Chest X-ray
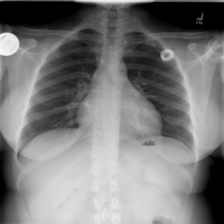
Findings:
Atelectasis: negative
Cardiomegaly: negative
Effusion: negative
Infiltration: negative
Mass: negative
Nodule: negative
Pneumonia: negative
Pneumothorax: negative
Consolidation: negative
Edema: negative
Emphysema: negative
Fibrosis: negative
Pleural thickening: negative
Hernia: negative